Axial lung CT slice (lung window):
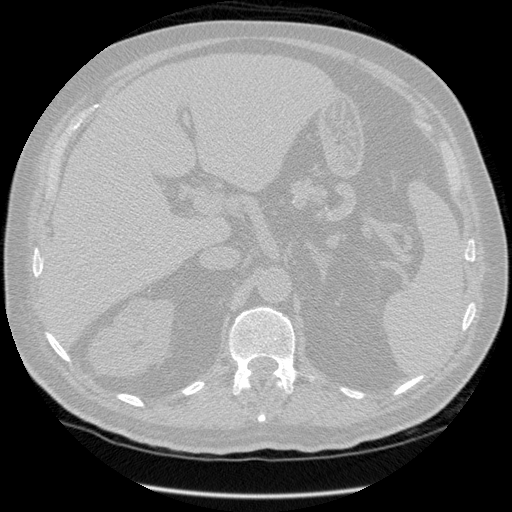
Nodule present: no